Brain MRI, t2w sequence, axial 2D slice.
Patient: age 34, sex M, weight 90 kg, height 1.9 m
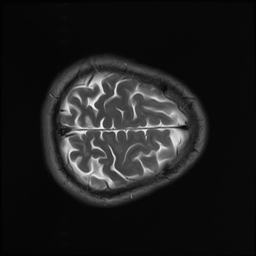